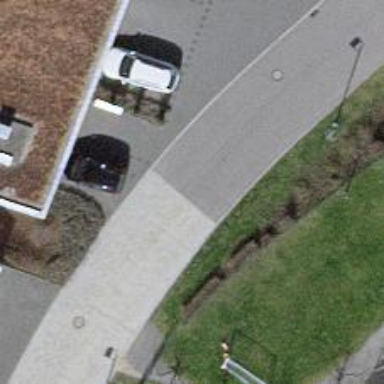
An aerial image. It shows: Residential road with sett surface.